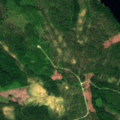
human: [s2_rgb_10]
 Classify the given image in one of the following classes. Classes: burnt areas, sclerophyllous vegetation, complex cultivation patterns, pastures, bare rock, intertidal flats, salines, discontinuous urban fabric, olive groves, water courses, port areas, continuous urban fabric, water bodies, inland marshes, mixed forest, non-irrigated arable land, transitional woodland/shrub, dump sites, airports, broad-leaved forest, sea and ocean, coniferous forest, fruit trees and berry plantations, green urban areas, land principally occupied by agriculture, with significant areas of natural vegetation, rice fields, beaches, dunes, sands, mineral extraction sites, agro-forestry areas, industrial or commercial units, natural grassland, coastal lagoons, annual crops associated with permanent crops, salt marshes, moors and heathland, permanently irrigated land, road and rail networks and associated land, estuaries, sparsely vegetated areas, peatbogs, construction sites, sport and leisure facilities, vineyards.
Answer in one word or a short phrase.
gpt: coniferous forest, mixed forest, transitional woodland/shrub